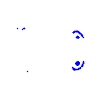
Particle: electron